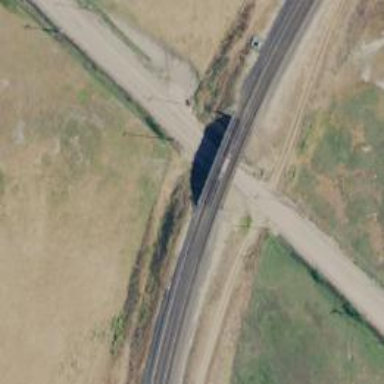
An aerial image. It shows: Bridge over railway siding.